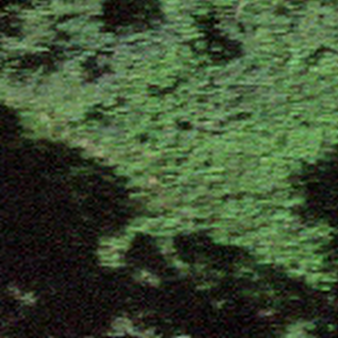
Label: other